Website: home-depot
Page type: payment
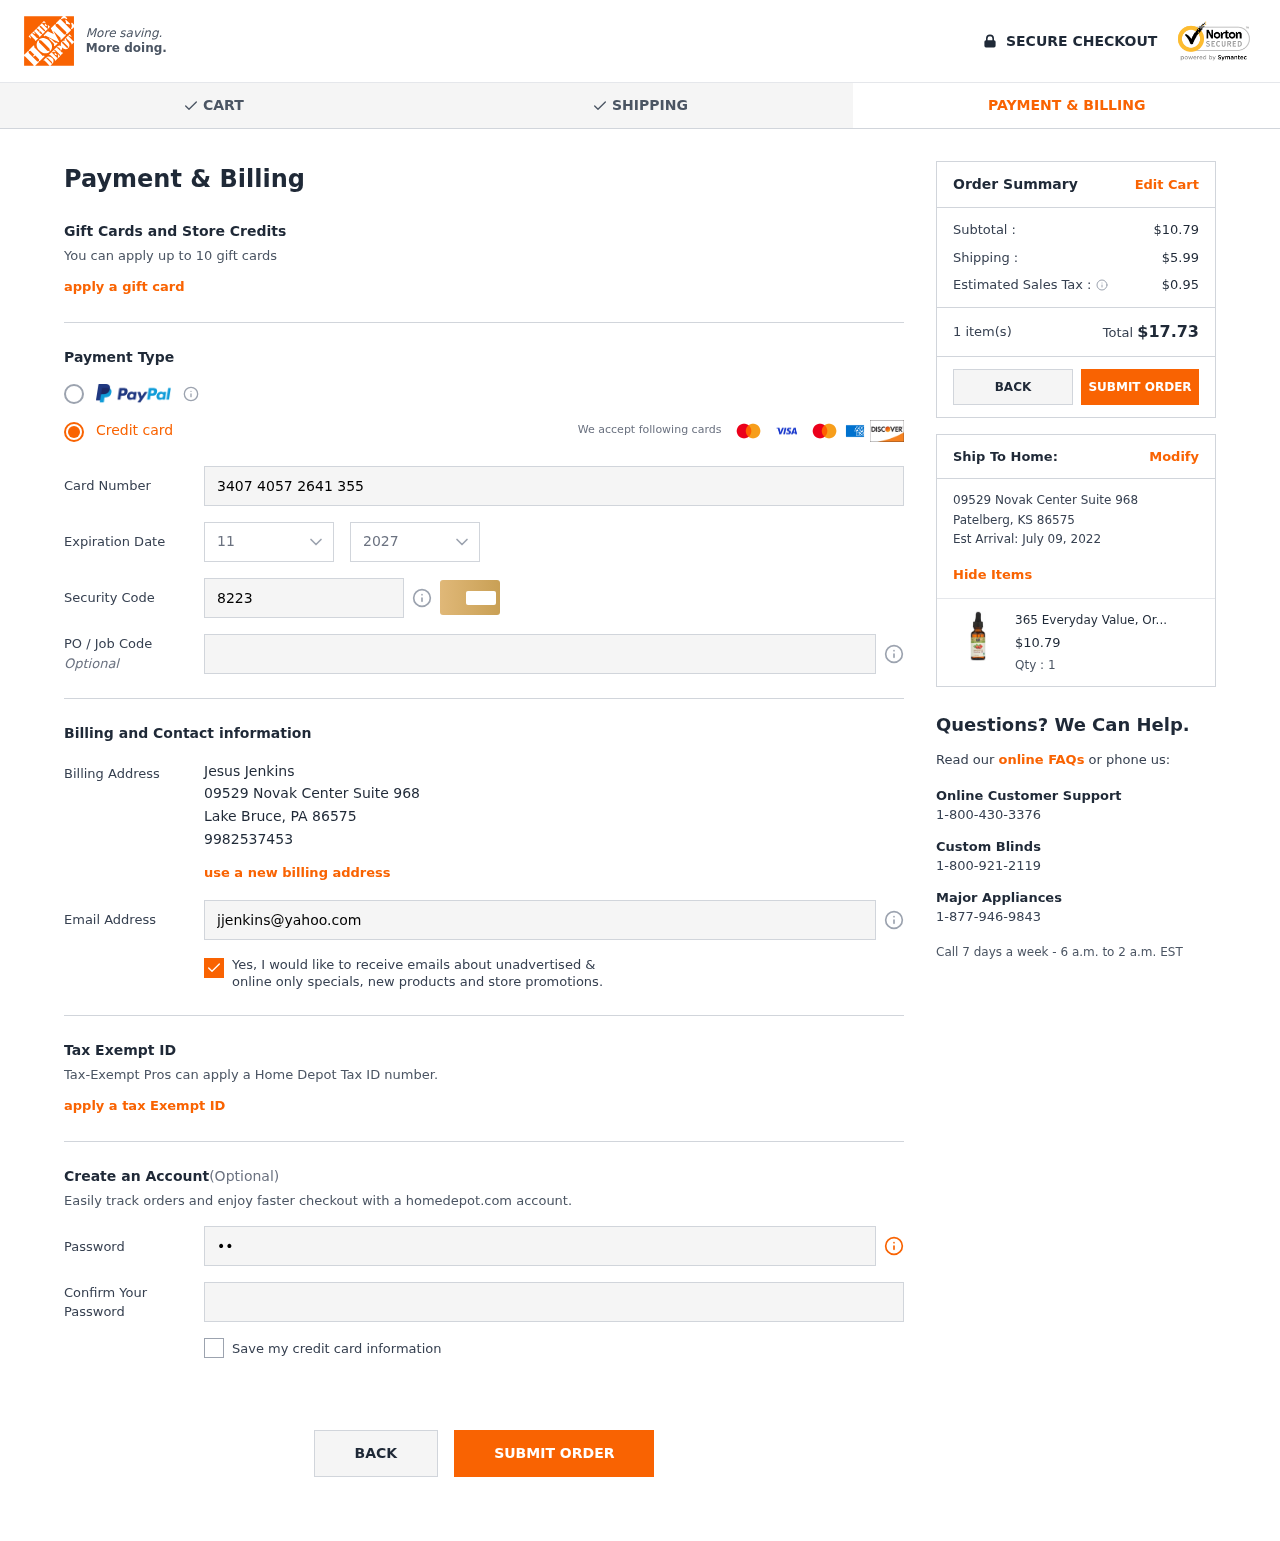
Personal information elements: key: PII_CARD_CVV
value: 8223
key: PII_CARD_EXPIRY_MONTH
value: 11
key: PII_CARD_EXPIRY_YEAR
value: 27
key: PII_CARD_NUMBER
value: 3407 4057 2641 355
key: PII_CITY
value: Lake Bruce
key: PII_CITY2
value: Patelberg
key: PII_EMAIL
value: jjenkins@yahoo.com
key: PII_FULLNAME
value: Jesus Jenkins
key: PII_PHONE
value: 9982537453
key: PII_POSTCODE
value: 86575
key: PII_POSTCODE2
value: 86575
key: PII_STATE_ABBR
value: PA
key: PII_STATE_ABBR2
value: KS
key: PII_STREET
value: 09529 Novak Center Suite 968
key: PII_STREET2
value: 09529 Novak Center Suite 968
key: PII_POSTCODE_FULL
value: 86575
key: PII_POSTCODE_NUMERIC
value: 86575
Product elements: key: PRODUCT1_NAME
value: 365 Everyday Value, Organic Rosehip Oil, 1 fl oz
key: PRODUCT1_PRICE
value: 10.79
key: PRODUCT1_QUANTITY
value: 1
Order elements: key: ORDER_SUBTOTAL
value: $10.79
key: ORDER_SHIPPING_COST
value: $5.99
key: ORDER_TAX
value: $0.95
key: ORDER_NUM_ITEMS
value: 1 item(s)
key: ORDER_TOTAL
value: $17.73
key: ORDER_DELIVERY_DATE
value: July 09, 2022